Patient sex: M
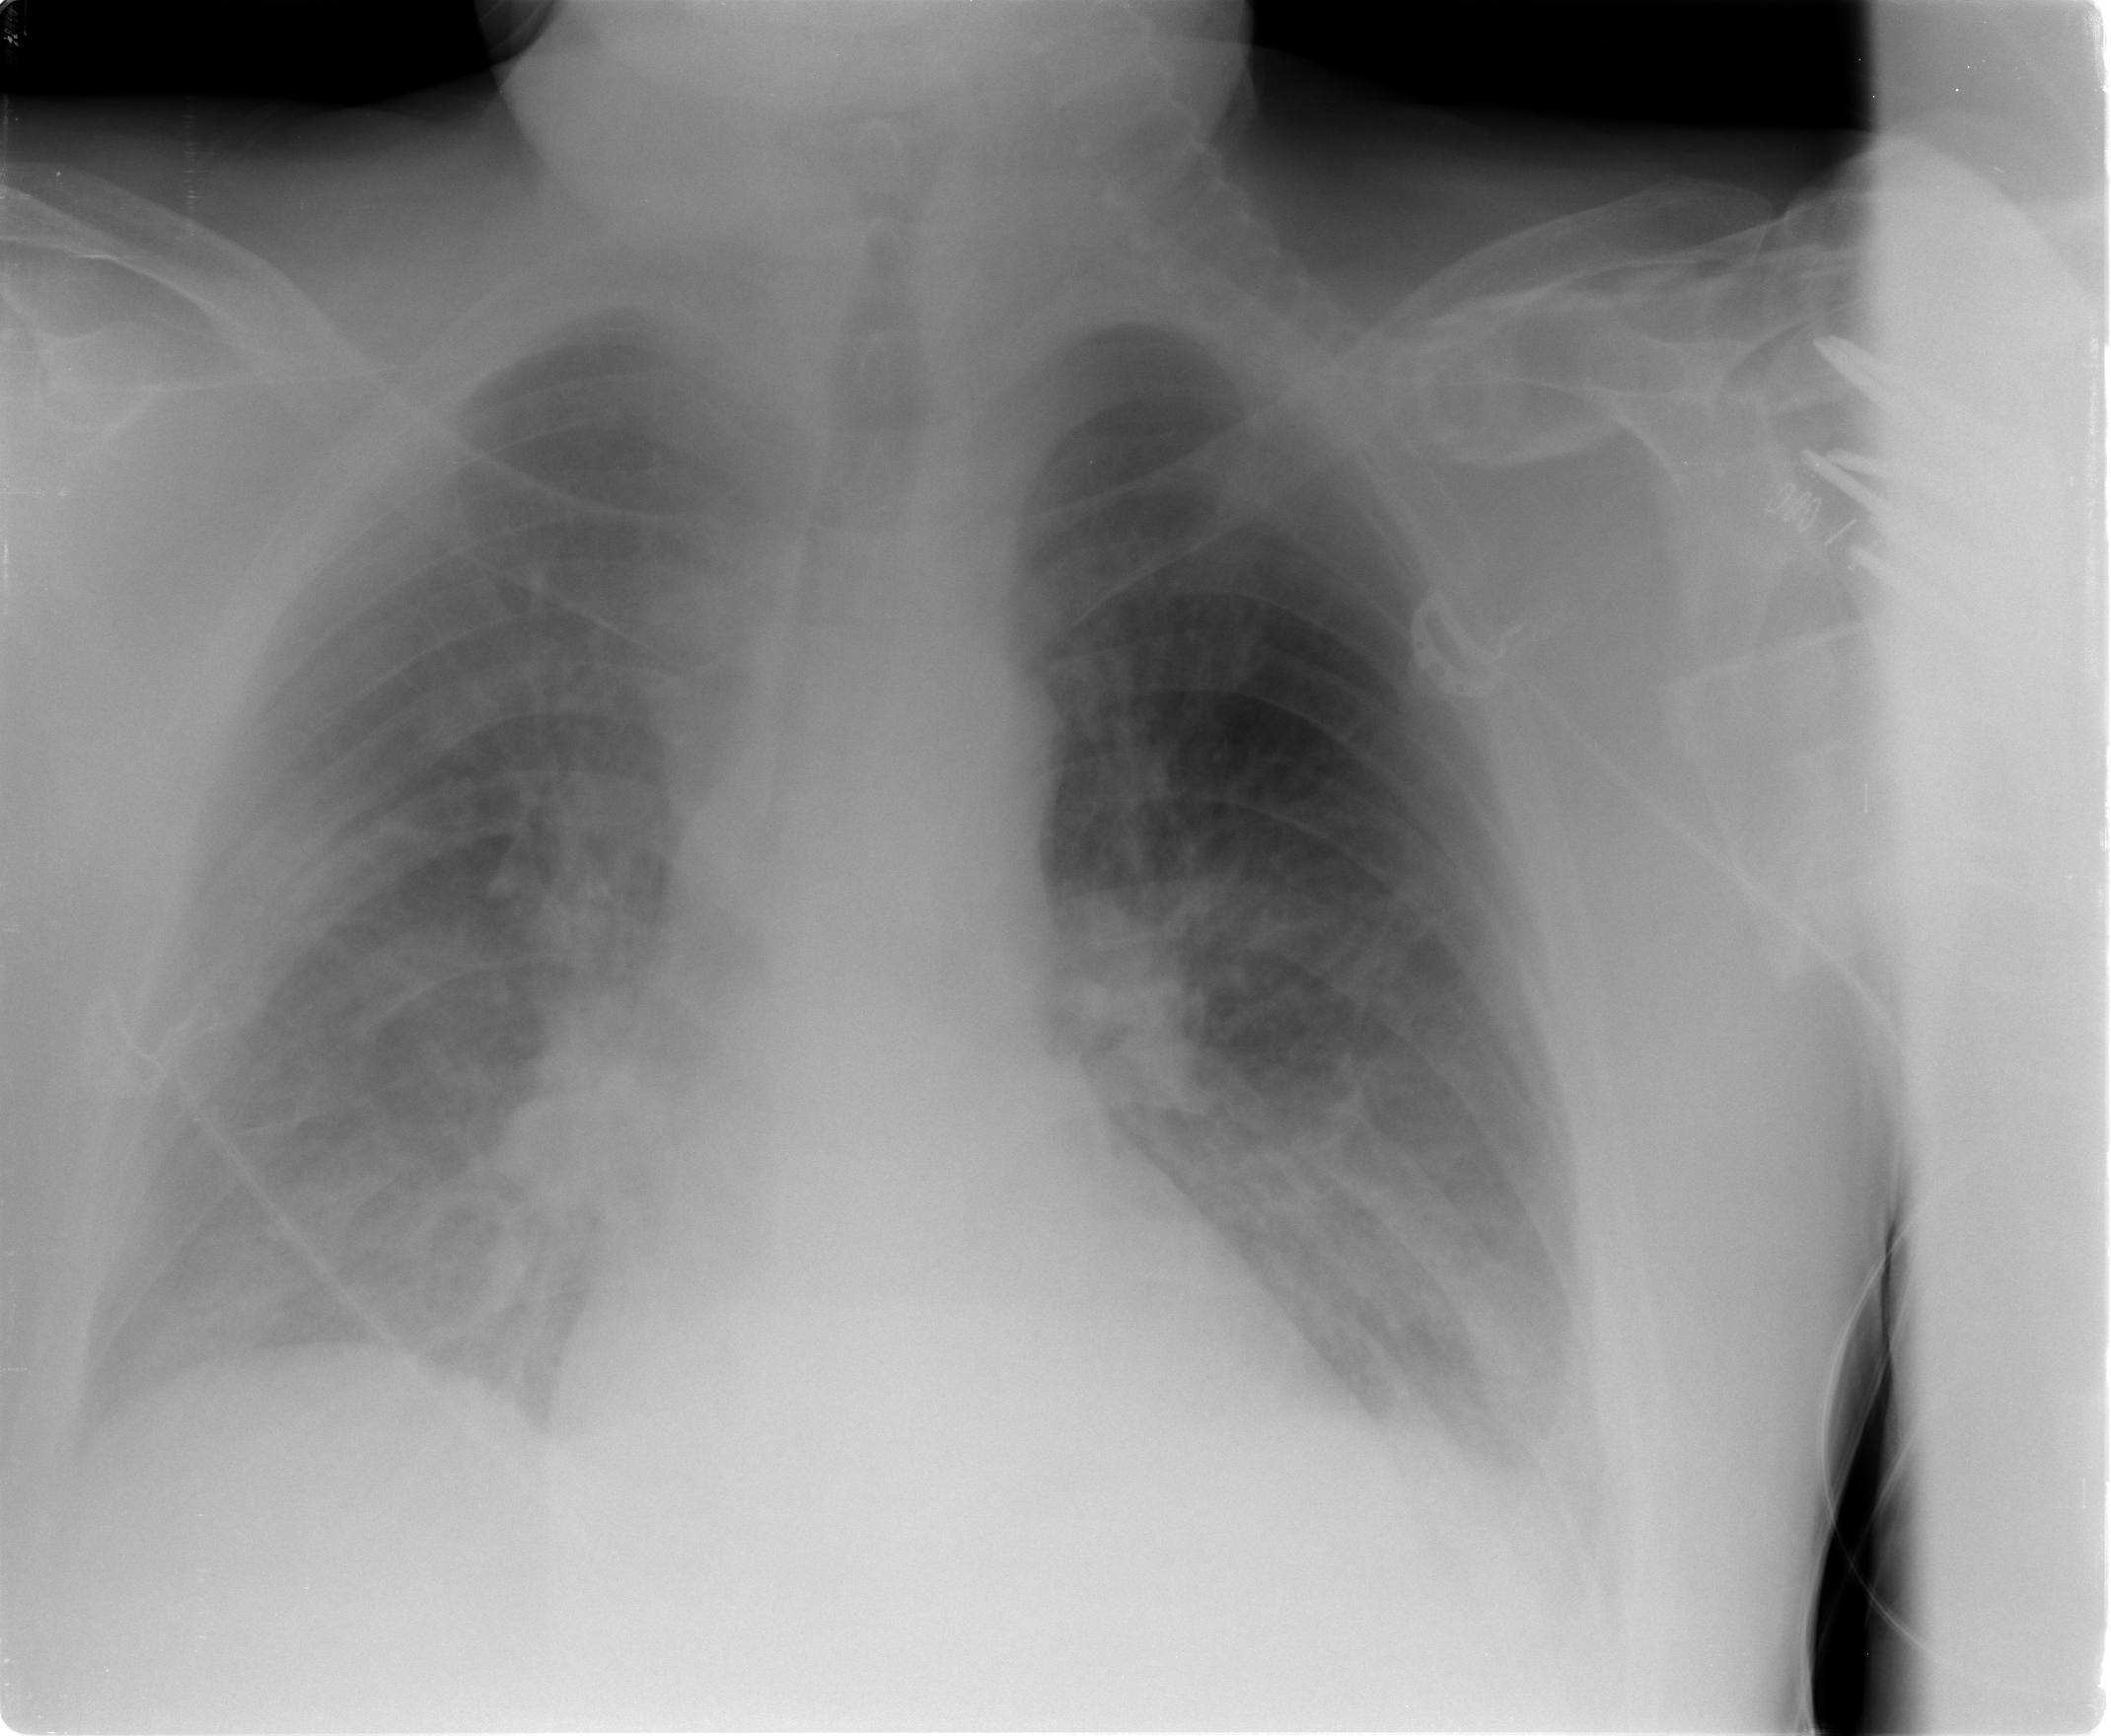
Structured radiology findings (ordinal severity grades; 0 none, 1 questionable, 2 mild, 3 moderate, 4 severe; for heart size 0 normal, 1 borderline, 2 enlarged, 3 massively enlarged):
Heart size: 0
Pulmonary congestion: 2
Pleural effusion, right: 3
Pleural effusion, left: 3
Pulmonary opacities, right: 1
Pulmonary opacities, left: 1
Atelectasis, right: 1
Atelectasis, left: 1